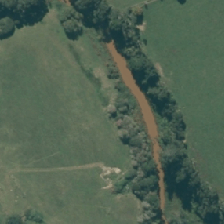
Land cover: urban_parkland